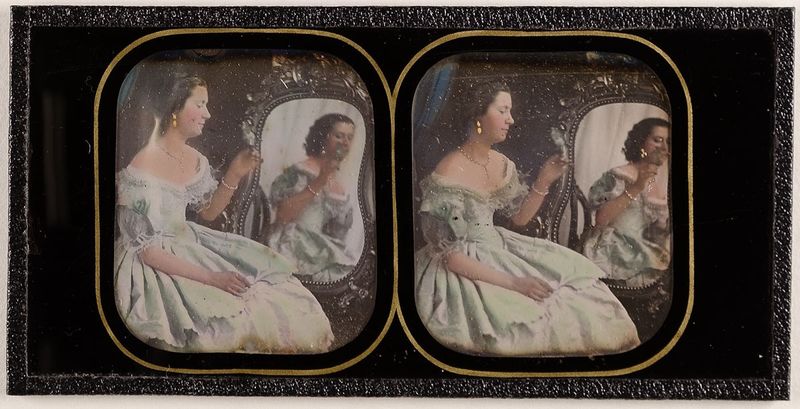
Titel: Frau mit Blume vor einem Spiegel
Standort: Hamburg
Institution: Museum für Kunst und Gewerbe Hamburg
Schlagwörter: blumen, frau, bild, portrait, spiegel, figur, fotografie, photographie, handkoloriert, daguerreotypie, stereofotografie, stereophotographie, bildwerke, angewandte und bildende kunst, hessische systematik, blüte, porträt, porträtfotografie, porträtphotographie, hüftbild, handkolorierung, stereoskopische, stereoskopisches